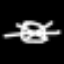
Label: donut